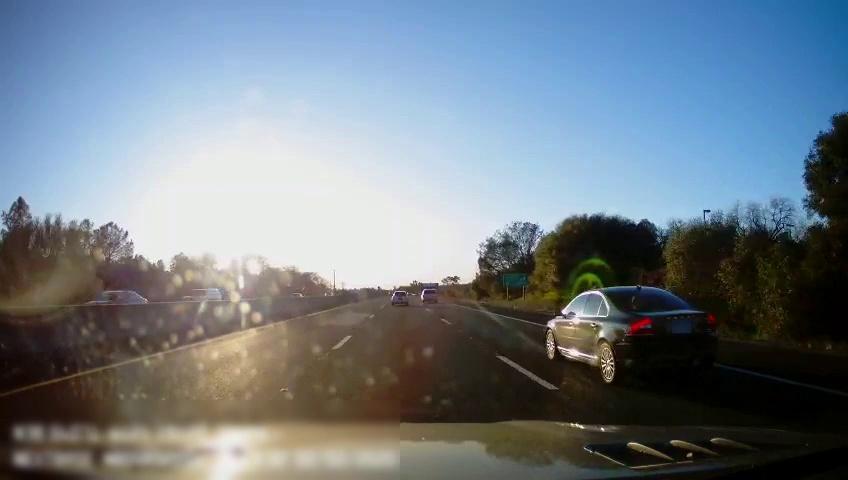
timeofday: Day
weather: Cloudy
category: Drivable Space
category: Vehicles | Car
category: Vehicles | SUV
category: Vehicles | Car
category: Vehicles | Car
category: Vehicles | Car
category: Vehicles | SUV
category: Lanes | Alternate Lane
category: Lanes | Current Lane
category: Lanes | Current Lane
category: Lanes | Alternate Lane
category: Traffic | Signs